Question: In my app am drawing multiple line using "CPTScatterPlotFieldY" and "CPTScatterPlotFieldX".I can draw line between X vs Y1.
Now i want to draw line between X Vs Y2.How to code in :numberForPlot:" delegate.
I used following code for X vs Y1.
'''
-(NSNumber *)numberForPlot:(CPTPlot *)plot field:(NSUInteger)fieldEnum recordIndex:(NSUInteger)index {
NSDictionary * dic = [self.growthArr objectAtIndex:index];
// NSLog(@"fieldEnum%lu",(unsigned long)CPTScatterPlotFieldY2);
switch (fieldEnum) {
case CPTScatterPlotFieldX:
return [dic valueForKey:@"Weeks"];
break;
case CPTScatterPlotFieldY:
if ([plot.identifier isEqual:@"weightG1"] == YES) {
return [dic valueForKey:@"Weight"];
}
else if ([plot.identifier isEqual:@"weightG2"] == YES) {
return [dic valueForKey:@"Wt1"];
} else if ([plot.identifier isEqual:@"weightG3"] == YES) {
return [dic valueForKey:@"Wt2"];
}
else if ([plot.identifier isEqual:@"weightG4"] == YES) {
return [dic valueForKey:@"Wt_1"];
}
else if ([plot.identifier isEqual:@"weightG5"] == YES) {
return [dic valueForKey:@"Wt_2"];
}
break;
}
'''
Red line added on plot space 2 .I don't understand why this is showing slanted.blue plot are x axis vs y1 axis.
but red plot for x axis and y2axis its showing like this. where am wrong.
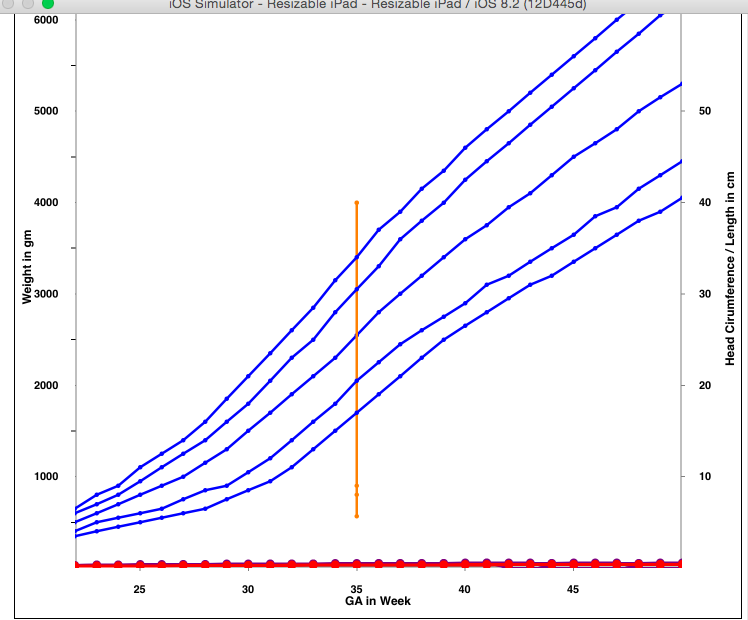
Answer: The '-addPlot:' method always adds plots to the default plot space.
When setting up the plots, use the '-addPlot:toPlotSpace:' method to add the plots to the graph. Specify the "y2" plot space for the plots that should use the secondary scale.